Aerial crown-view tile of a tropical tree (Barro Colorado Island, Panama), acquired 20240716:
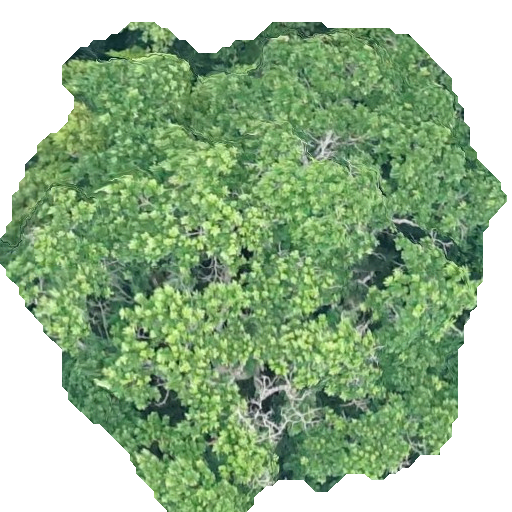
Species: Anacardium excelsum
GBIF accepted scientific name: Anacardium excelsum
Crown area: 289.839 m²